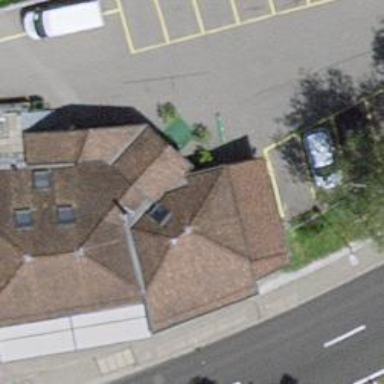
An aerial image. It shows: Restaurant.